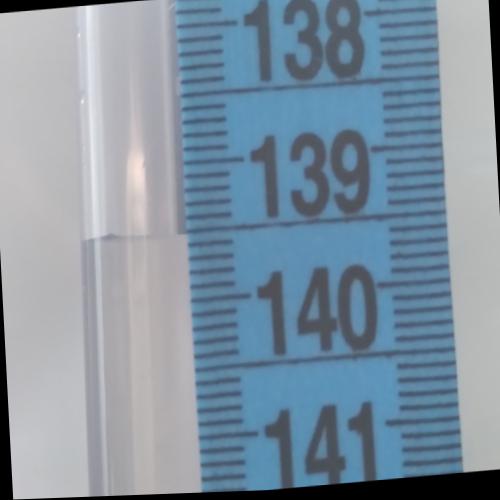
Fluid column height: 139.5 cm